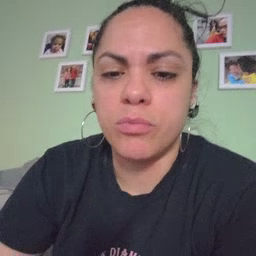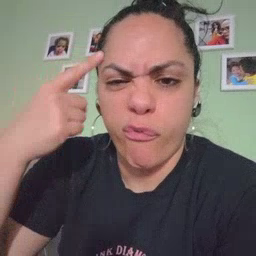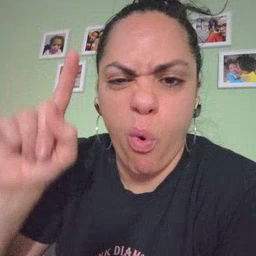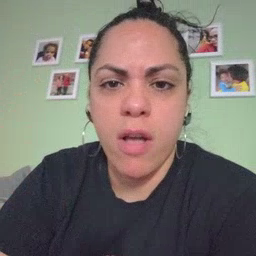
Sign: for